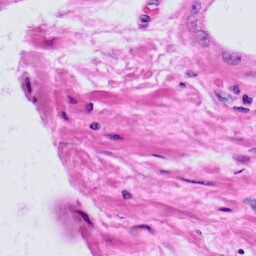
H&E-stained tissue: Prostate